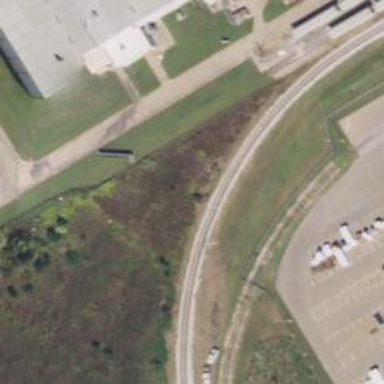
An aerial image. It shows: Rail spur service.